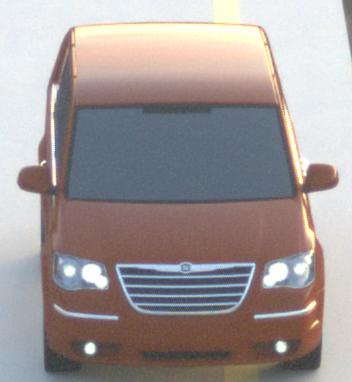
Make: Chrysler
Model: Grand Voyager 3.8
Detailed model: Grand Voyager
Model produced from: 2008/03
Model produced until: 2010/12
Doors: 5
Color: orange
Road condition: dry road
Daytime: dawn
Contrast: medium contrast